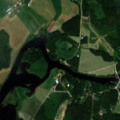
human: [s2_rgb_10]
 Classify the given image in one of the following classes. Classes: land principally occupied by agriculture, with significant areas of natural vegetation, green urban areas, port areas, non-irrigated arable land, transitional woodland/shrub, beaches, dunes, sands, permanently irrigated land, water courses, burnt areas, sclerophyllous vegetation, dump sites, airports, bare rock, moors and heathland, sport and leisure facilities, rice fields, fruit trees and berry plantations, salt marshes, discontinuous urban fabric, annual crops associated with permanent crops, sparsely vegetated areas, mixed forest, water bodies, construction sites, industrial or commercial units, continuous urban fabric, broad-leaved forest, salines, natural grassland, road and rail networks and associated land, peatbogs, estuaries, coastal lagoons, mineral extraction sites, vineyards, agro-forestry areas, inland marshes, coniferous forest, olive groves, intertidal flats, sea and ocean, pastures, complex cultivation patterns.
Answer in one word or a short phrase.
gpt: non-irrigated arable land, land principally occupied by agriculture, with significant areas of natural vegetation, broad-leaved forest, mixed forest, water bodies